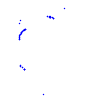
Particle: kaon